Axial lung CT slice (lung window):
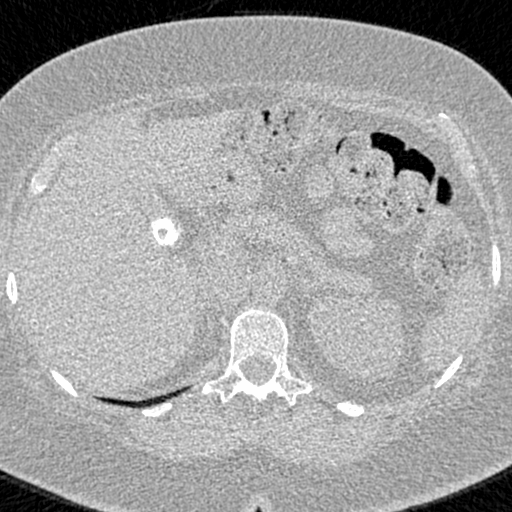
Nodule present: no